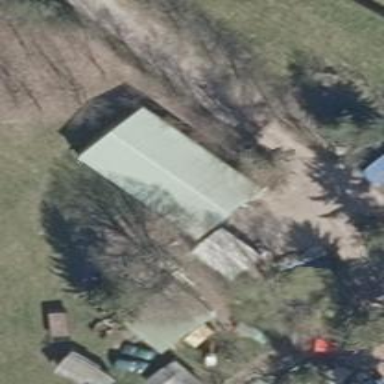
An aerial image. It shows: Agrarian shop.